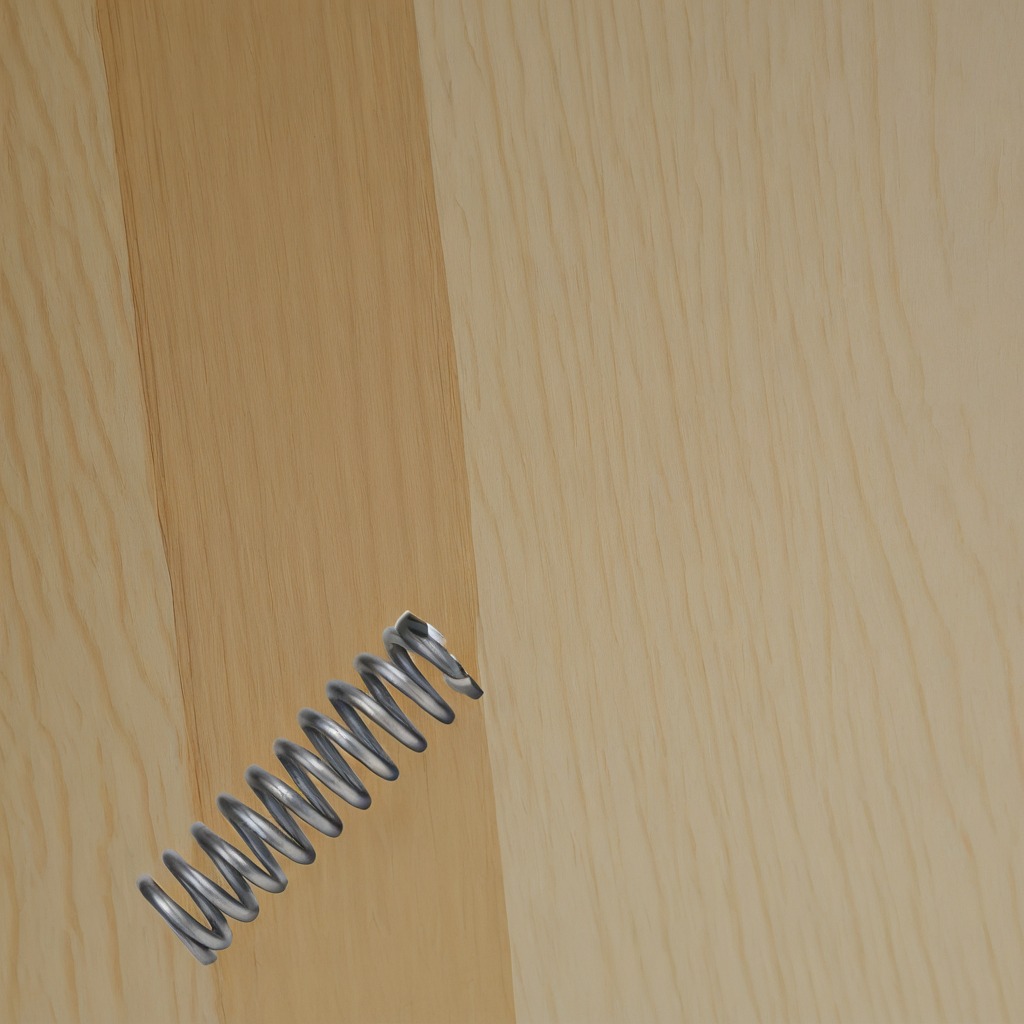
A coiled metal spring lies on a plywood surface in a paint workshop lit by afternoon window light.